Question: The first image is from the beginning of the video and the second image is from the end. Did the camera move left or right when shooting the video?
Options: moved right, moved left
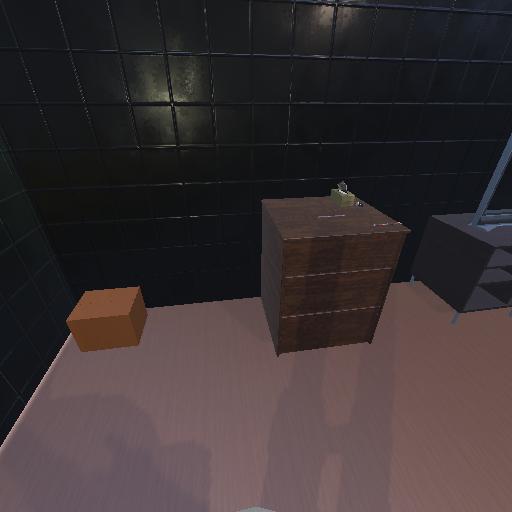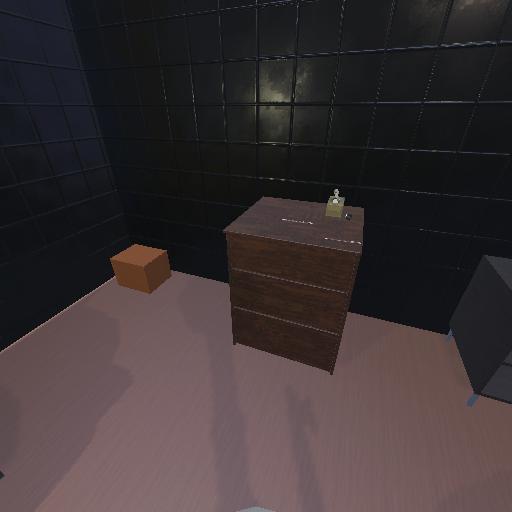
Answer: moved right